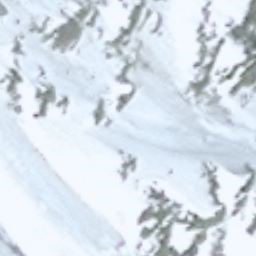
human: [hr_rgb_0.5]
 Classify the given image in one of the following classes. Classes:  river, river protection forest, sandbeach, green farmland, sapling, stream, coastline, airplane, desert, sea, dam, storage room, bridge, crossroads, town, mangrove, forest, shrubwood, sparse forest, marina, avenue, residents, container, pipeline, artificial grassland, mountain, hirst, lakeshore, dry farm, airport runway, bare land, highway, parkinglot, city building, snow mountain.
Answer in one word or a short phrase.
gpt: snow mountain